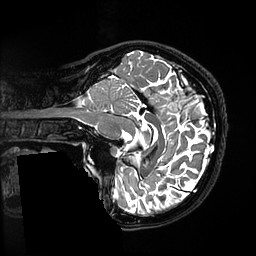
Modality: T2w
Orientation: sagittal
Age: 34
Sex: female
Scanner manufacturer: ge
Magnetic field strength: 3 T
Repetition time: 3.202 s
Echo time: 0.06568 s